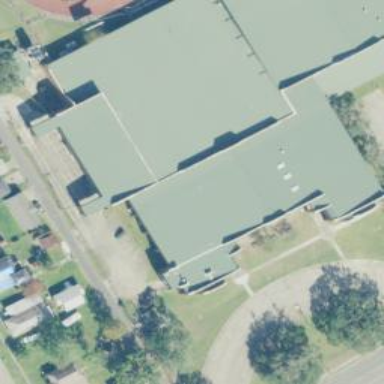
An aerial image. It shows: School.